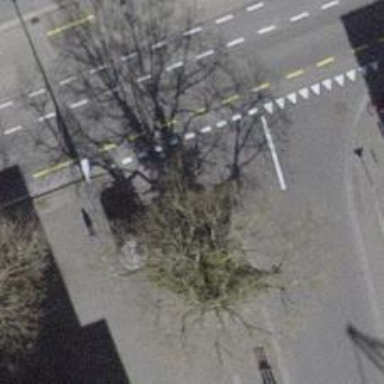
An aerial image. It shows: Avenue lined with trees.